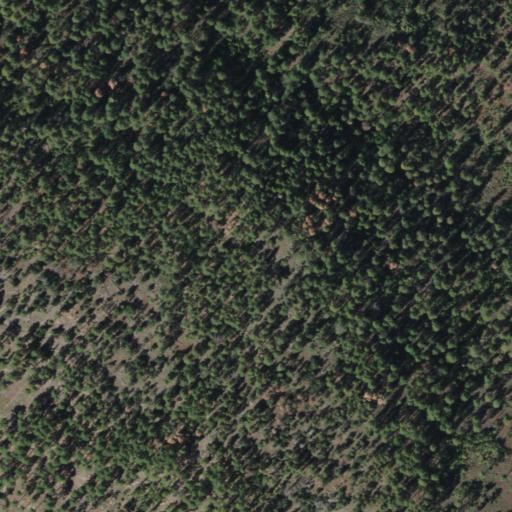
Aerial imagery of mountain in Arizona named Twentynine Mile Butte containing only evergreen forest